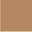
Piece: xx